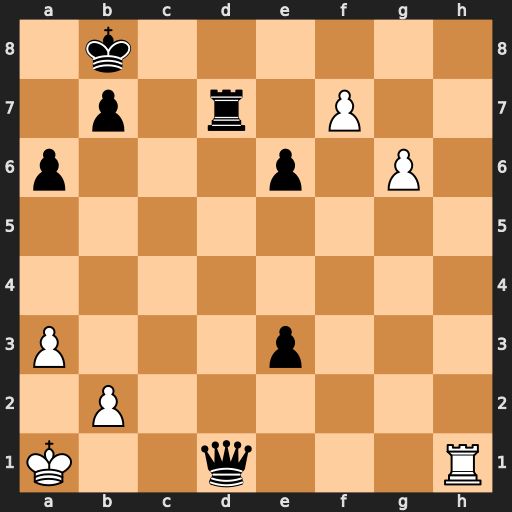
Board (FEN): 1k6/1p1r1P2/p3p1P1/8/8/P3p3/1P6/K2q3R
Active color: w
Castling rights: -
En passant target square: -
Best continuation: Rxd1 Rxd1+ Ka2 Rd8 g7